Question: I am using CSV reader to fetch the data from and using this data in a test function using DataProvider.
'TestNG Method'
'''
@Test(dataProvider = "regCSVData", dataProviderClass = LoginData.class)
public void testLoginUsingCSVFile(LoginData loginData){
driver.get(appURL);
Login login = PageFactory.initElements(driver, Login.class);
login.loginToFwbm(loginData);
}
'''
'LoginData Class'
'''
@DataProvider(name = "regCSVData")
public static Object[][] getCSVData() throws IOException {
CSVReader csvReader = new CSVReader(new FileReader(
LoginData.class.getResource("/regdata.csv").getPath()));
List<String[]>dataList = csvReader.readAll();
Object[][]data = new Object[dataList.size()][1];
List<LoginData> logList = new ArrayList<LoginData>();
for (String[] strArray:dataList){
LoginData loginData = new LoginData();
loginData.setUserName(strArray[0].trim());
loginData.setPassword(strArray[1].trim());
logList.add(loginData);
}
for (int i=0; i<data.length;i++){
for(int j=0;j<data[i].length;j++){
data[i][j] = logList.get(i);
}
}
csvReader.close();
return data;
}
'''
'CSV File'
When I run this test using TestNG, I am getting Null Pointer exception
'Project Structure Image'

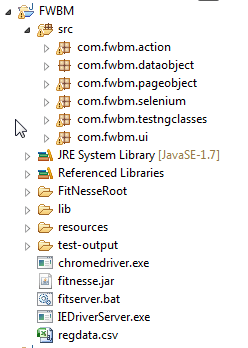
Answer: You have to add the file to the classPath in your "run configuration". Then the file can be loaded using getRessource();